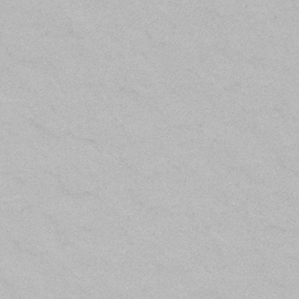
Label: frost